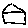
Label: house